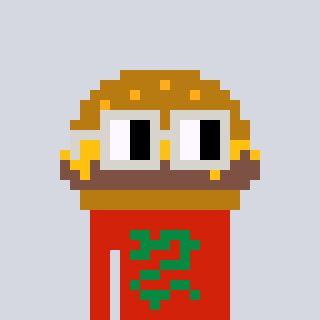
a pixel art character with square light gray glasses, a burger-shaped head and a red-colored body on a cool background